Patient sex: M
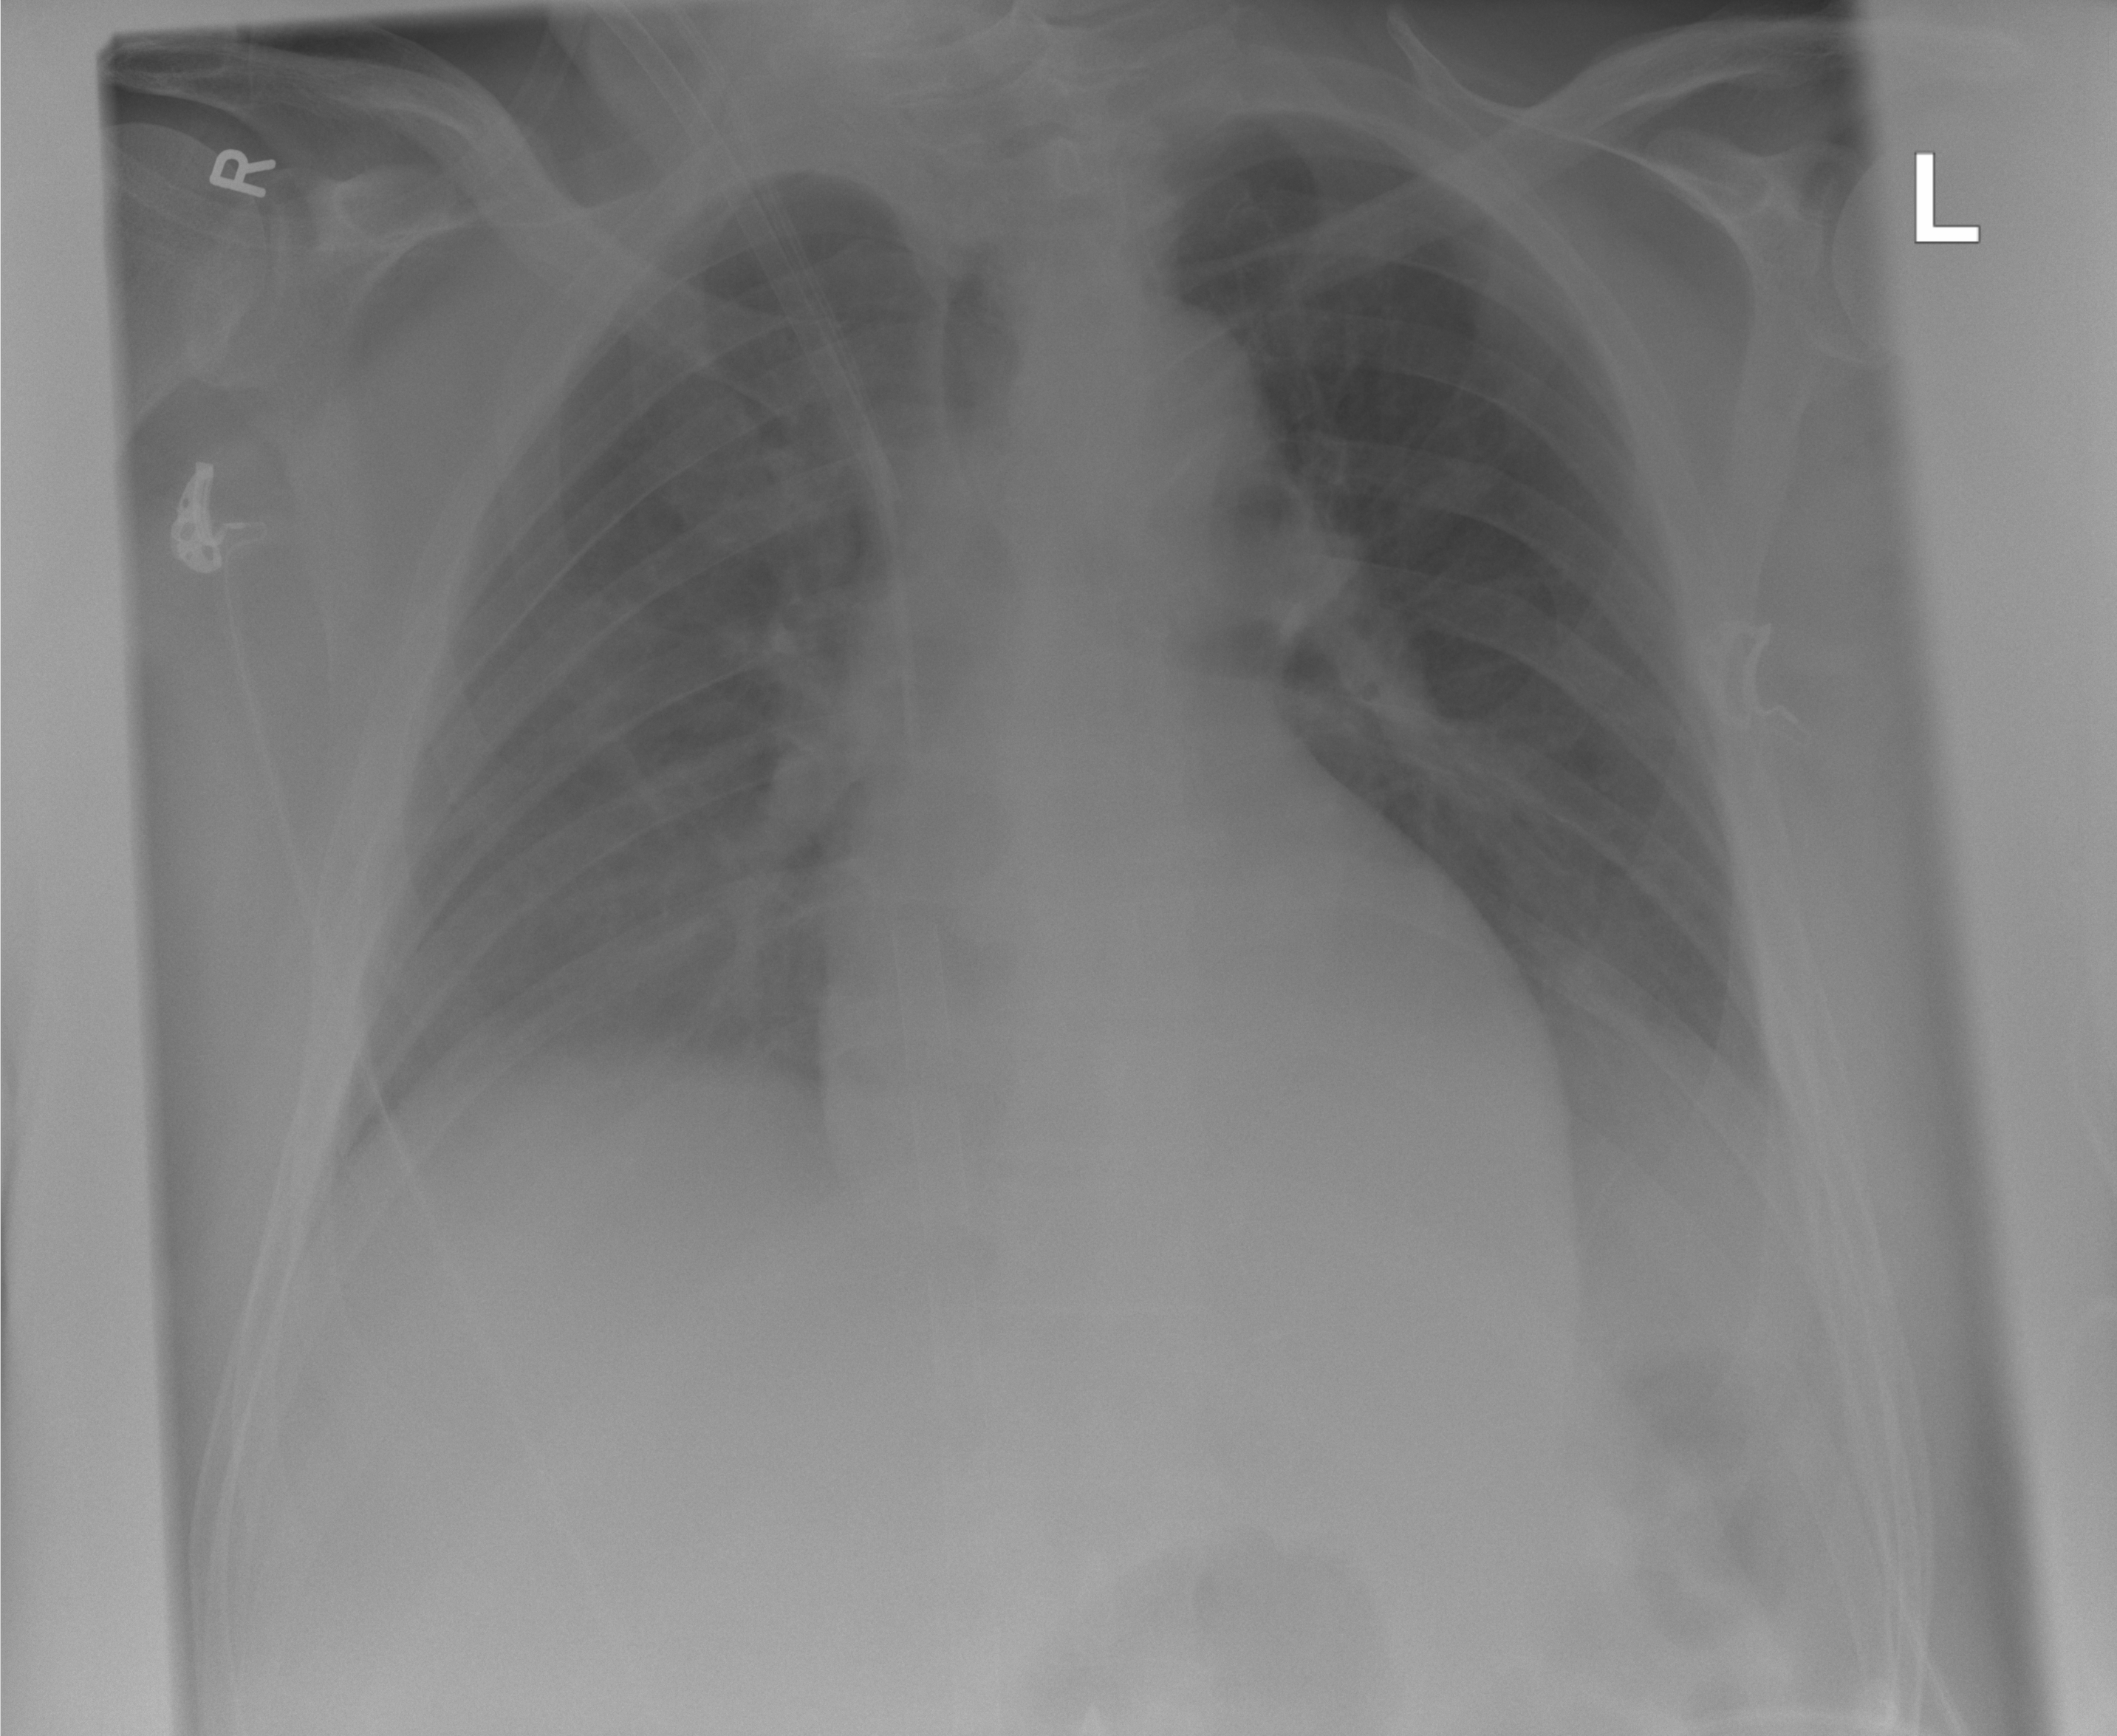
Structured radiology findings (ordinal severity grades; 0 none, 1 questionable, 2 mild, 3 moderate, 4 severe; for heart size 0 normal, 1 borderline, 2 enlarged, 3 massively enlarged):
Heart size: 0
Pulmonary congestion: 0
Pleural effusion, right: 0
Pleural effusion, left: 2
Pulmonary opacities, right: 0
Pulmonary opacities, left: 0
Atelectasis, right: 1
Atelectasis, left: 1